Interaction volume radius: 5 \u00c5
Interaction volume height: 15 \u00c5
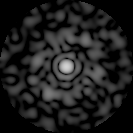
Disorder parameter: 0.8714